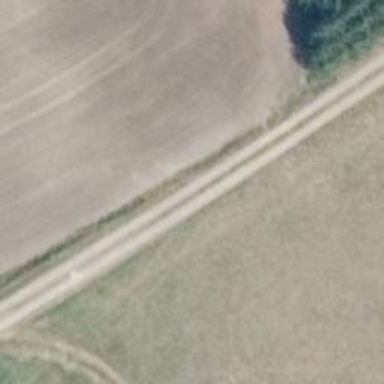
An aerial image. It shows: Track road with grade1 tracktype. The road has concrete lanes.